Question: In my JQGrid i needed to add Edit and delete buttons so that when the user click on those buttons user will be redirected to another page for delete and edit the specific record. Currently it's working fine but I've got a CSS issue with the buttons. How can i override the style of the buttons.
Here is my MVC View
'''
<title>jqGrid for ASP.NET MVC - Demo</title>
<!-- The jQuery UI theme that will be used by the grid -->
<link rel="stylesheet" type="text/css" media="screen" href="http://ajax.aspnetcdn.com/ajax/jquery.ui/1.10.0/themes/redmond/jquery-ui.css" />
<!-- The Css UI theme extension of jqGrid -->
<link rel="stylesheet" type="text/css" href="../../Content/themes/ui.jqgrid.css" />
<!-- jQuery library is a prerequisite for jqGrid -->
<script src="http://ajax.microsoft.com/ajax/jquery/jquery-1.9.0.min.js" type="text/javascript"></script>
<!-- language pack - MUST be included before the jqGrid javascript -->
<script type="text/javascript" src="../../Scripts/trirand/i18n/grid.locale-en.js"></script>
<!-- the jqGrid javascript runtime -->
<script type="text/javascript" src="../../Scripts/trirand/jquery.jqGrid.min.js"></script>
<link rel="stylesheet" type="text/css" href="../../Content/MyStyle.css" />
<script type="text/javascript">
var myGrid = $('#list');
$(function () {
$("#list").jqGrid({
url: '/JqGridClients/DynamicGridData/',
datatype: 'json',
mtype: 'GET',
colNames: ['ClientID', 'Address', 'Company', 'Name'],
colModel: [
{ name: 'ClientID', index: 'ClientID', search: false, align: 'left', formatter: PKId_formatter },
{ name: 'Address', index: 'Address', search: true, sortable: true, align: 'left' },
{ name: 'Company', index: 'Company', search: true, align: 'left', stype: 'select' },
{ name: 'Name', index: 'Name', search: true, sortable: true, align: 'left', searchoptions: { sopt: ['cn' ,'eq', 'ne']}}],
pager: jQuery('#pager'),
rowNum: 10,
width: '100%',
height: '100%',
rowList: [5, 10, 20, 50],
sortname: 'ClientID',
sortorder: "desc",
viewrecords: true,
loadonce: true,
caption: 'Clients',
}).navGrid('#pager', { search: true, edit: true, add: false, del: true, searchtext: "Search" });
$("#list").jqGrid('filterToolbar', { stringResult: true, searchOnEnter: false, defaultSearch: 'cn' });
$("#list").setGridParam({data: results.rows, localReader: reader}).trigger('reloadGrid');
});
function PKId_formatter(cellvalue, options, rowObject) {
return '<a href="Client/Edit?id=' + cellvalue + '" class="ui-icon ui-icon-pencil" ></a> <a href="Client/Delete?id=' + cellvalue + '" class="ui-icon ui-icon-trash" ></a>';
}
</script>
<h2>Index</h2>
<table id="list" class="scroll" cellpadding="0" cellspacing="0"></table>
<div id="pager" class="scroll" style="text-align:center;"></div>
'''

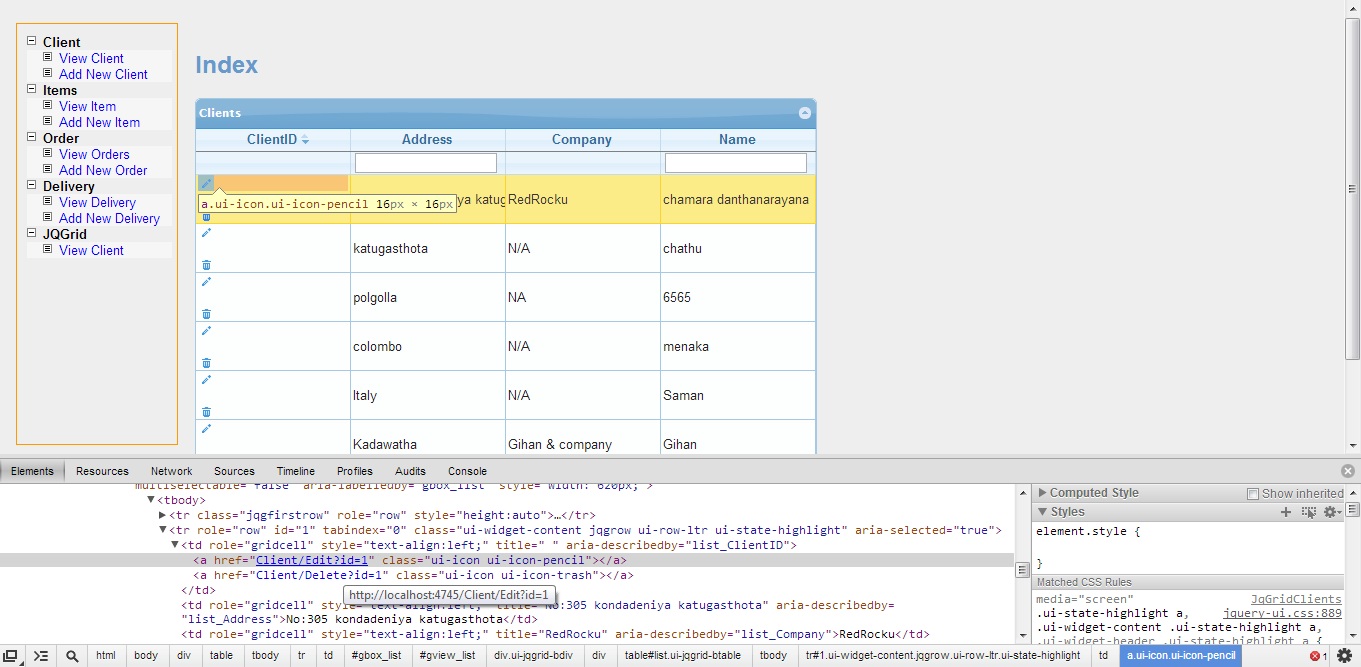
Answer: You use 'ui-icon' class for '<a>' elements inside of 'PKId_formatter' function. So the '<a>' elements will have 'display: block' CSS style. You can fix the problem in many ways. For example you can add 'style="display:inline-block"' to '<a>' elements.
You should consider to use 'formatter: "actions"' (see <URL> instead of usage custom formatter.